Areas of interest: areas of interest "Shopping Mall"
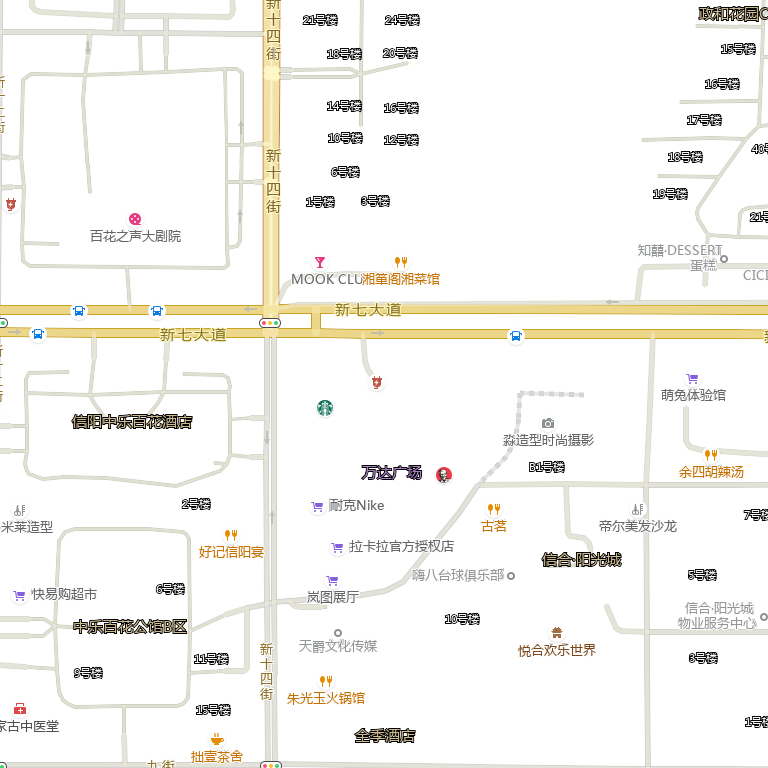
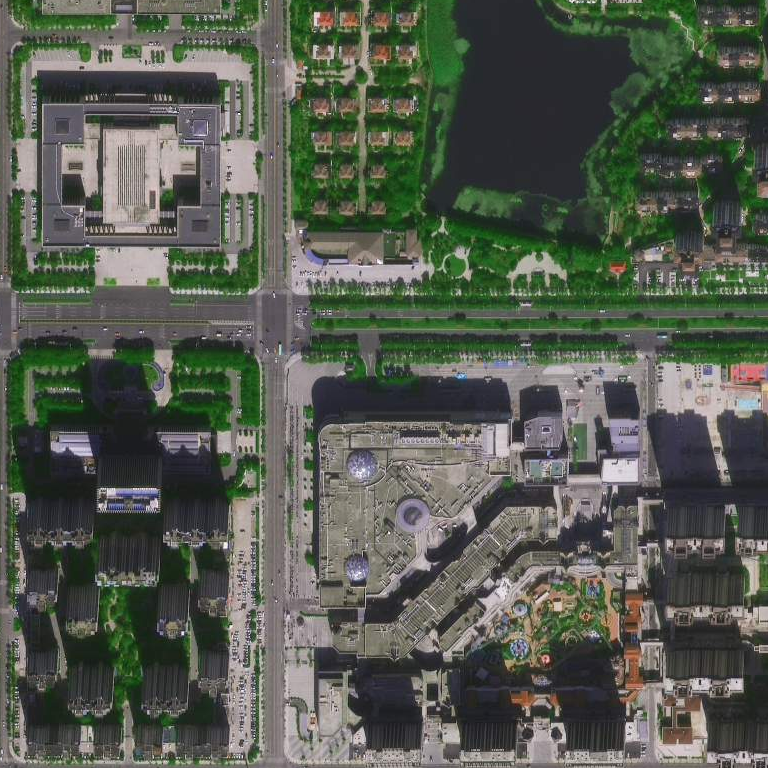